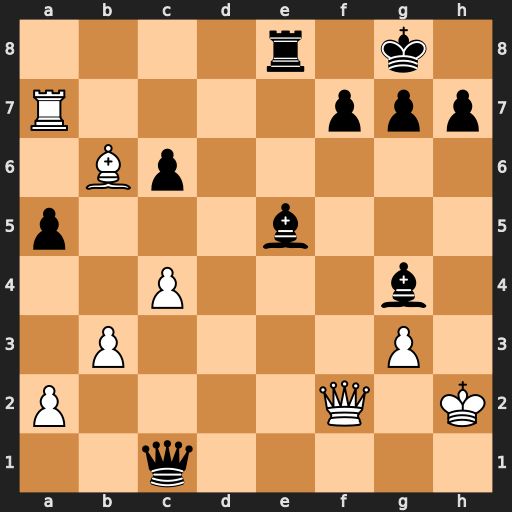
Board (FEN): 4r1k1/R4ppp/1Bp5/p3b3/2P3b1/1P4P1/P4Q1K/2q5
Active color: w
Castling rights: -
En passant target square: -
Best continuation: Qxf7+ Kh8 Qxe8#